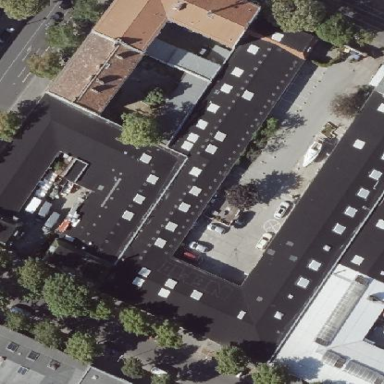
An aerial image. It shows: Commercial building.